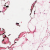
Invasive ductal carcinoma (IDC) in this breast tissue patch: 0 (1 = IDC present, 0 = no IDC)